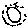
Label: sun